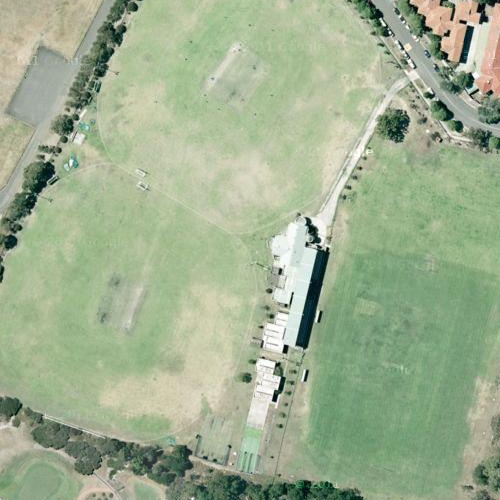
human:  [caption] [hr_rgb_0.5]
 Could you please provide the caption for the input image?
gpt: This is a big open grassland with some roads and houses beside .

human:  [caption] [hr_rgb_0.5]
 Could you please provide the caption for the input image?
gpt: A big open grassland with some roads passed by .

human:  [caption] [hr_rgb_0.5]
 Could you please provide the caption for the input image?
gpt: A big open grassland with some roads and houses beside .

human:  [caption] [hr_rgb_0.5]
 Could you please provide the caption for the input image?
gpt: An open grassland with some roads and house beside .

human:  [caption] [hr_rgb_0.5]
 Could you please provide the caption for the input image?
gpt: A big open grassland with some roads beside .